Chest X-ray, PA view. Patient: 41 years old, sex F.
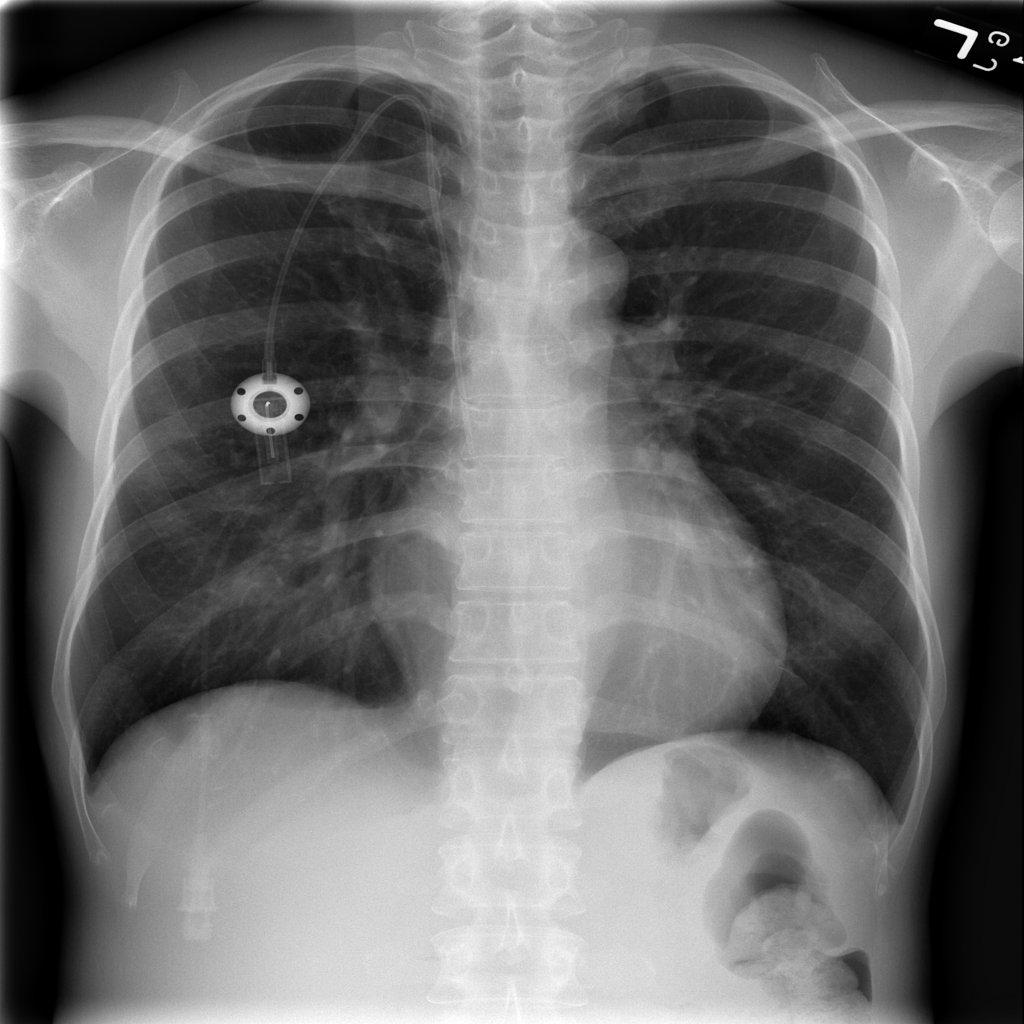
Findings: Nodule